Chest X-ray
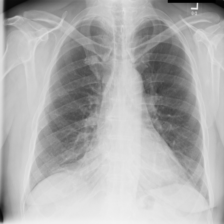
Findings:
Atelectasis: negative
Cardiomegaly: negative
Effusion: negative
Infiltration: negative
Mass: negative
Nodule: negative
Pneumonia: negative
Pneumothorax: negative
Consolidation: negative
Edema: negative
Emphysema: negative
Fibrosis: negative
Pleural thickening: negative
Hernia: negative